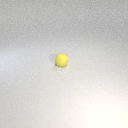
small yellow rubber sphere